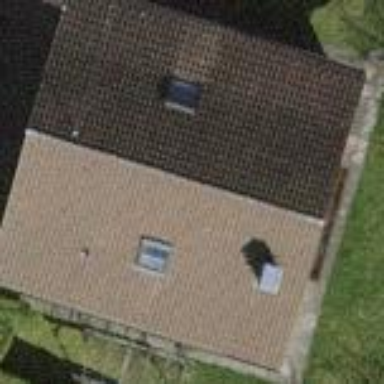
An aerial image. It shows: Simple and straightforward house.